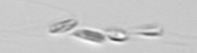
Label: Dinobryon